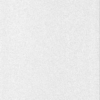
Label: dusty